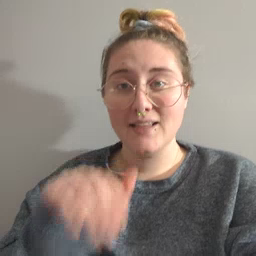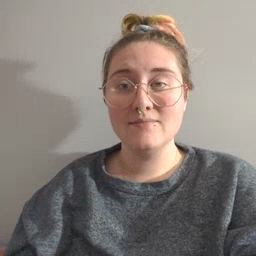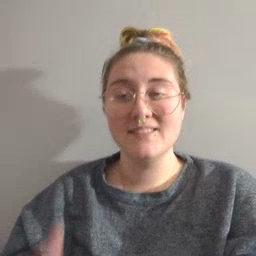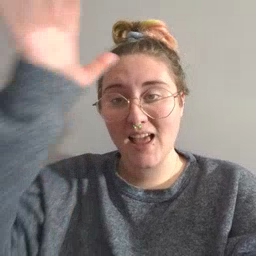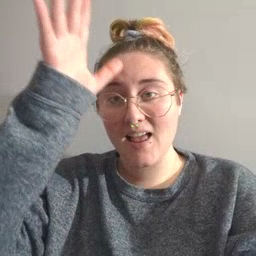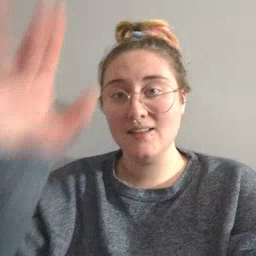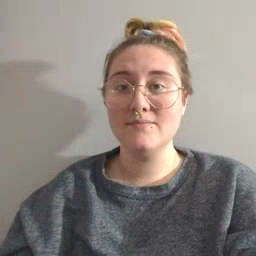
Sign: dad